Question: I'm implementing android tabs in the actionbar but seems when displaying the screen on tablet i have a weird issue.
The tabs look like this:

Does anyone knows a fix or a workaround so the tabs can fill the width of the actionbar?
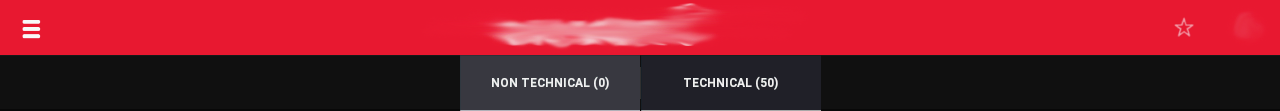
Answer: This simple setting works for me:
'''
getActionBar().setNavigationMode(ActionBar.NAVIGATION_MODE_TABS);
'''